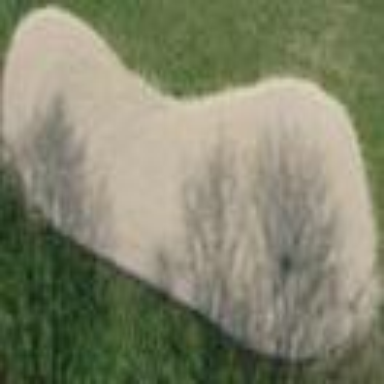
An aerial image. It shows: Golf bunker filled with sandy terrain.